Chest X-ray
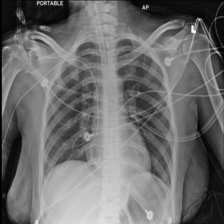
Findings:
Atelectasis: negative
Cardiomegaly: negative
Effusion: negative
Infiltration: negative
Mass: negative
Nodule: negative
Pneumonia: negative
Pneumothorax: negative
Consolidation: negative
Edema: negative
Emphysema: negative
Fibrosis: negative
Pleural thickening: negative
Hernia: negative